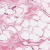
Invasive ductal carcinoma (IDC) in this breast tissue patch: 0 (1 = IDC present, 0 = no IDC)